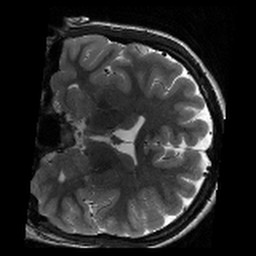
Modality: T2w
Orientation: coronal
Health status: healthy
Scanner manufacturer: siemens
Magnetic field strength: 3 T
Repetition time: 8.02 s
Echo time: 0.08 s